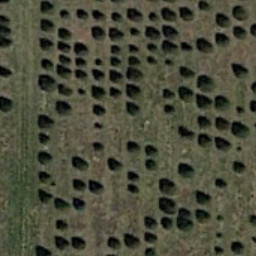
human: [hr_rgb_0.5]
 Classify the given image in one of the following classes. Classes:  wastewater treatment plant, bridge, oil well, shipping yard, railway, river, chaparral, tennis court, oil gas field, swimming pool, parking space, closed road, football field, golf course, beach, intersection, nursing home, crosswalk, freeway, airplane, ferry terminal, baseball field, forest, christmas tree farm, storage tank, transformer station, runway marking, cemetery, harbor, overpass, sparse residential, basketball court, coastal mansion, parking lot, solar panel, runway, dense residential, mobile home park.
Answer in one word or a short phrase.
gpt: christmas tree farm